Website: bh-photo
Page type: review-order
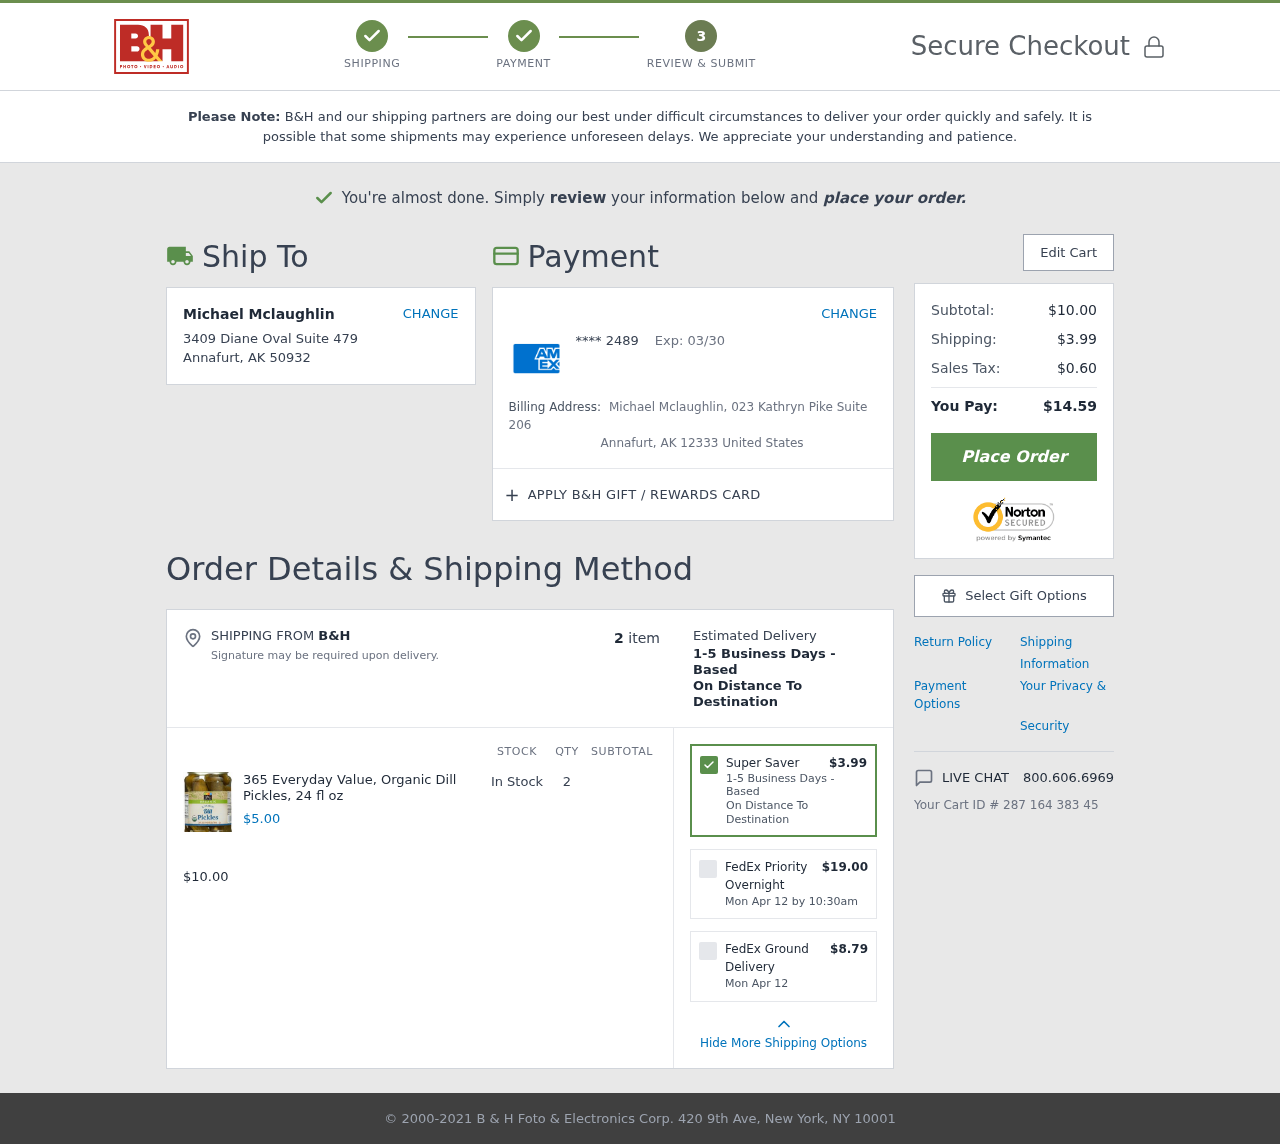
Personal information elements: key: PII_CARD_EXPIRY
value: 03/30
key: PII_CARD_LAST4
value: **** 2489
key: PII_CITY
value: Annafurt
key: PII_CITY_STATE_ZIP2
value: Annafurt, AK 12333
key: PII_COUNTRY
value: United States
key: PII_FULLNAME
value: Michael Mclaughlin
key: PII_FULLNAME2
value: Michael Mclaughlin
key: PII_POSTCODE
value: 50932
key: PII_STATE_ABBR
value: AK
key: PII_STREET
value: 3409 Diane Oval Suite 479
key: PII_STREET2
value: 023 Kathryn Pike Suite 206
Product elements: key: PRODUCT1_NAME
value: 365 Everyday Value, Organic Dill Pickles, 24 fl oz
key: PRODUCT1_PRICE
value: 5
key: PRODUCT1_QUANTITY
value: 2
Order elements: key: ORDER_NUM_ITEMS
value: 2
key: ORDER_SUBTOTAL
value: $10.00
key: ORDER_SHIPPING_COST
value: $3.99
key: ORDER_DELIVERY_DATE
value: Mon Apr 12 by 10:30am
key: ORDER_DELIVERY_DATE2
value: Mon Apr 12
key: ORDER_TAX
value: $0.60
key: ORDER_TOTAL
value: $14.59
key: ORDER_ID
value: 287 164 383 45